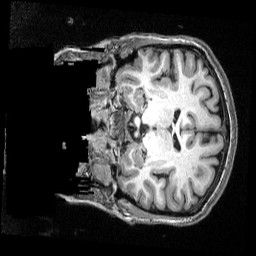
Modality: T1w
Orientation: coronal
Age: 48
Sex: female
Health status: ill
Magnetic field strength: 3 T
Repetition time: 2.53 s
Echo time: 0.00331 s